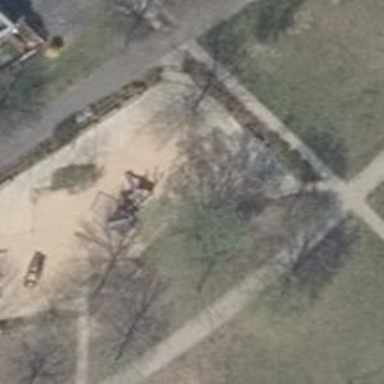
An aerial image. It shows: Playground featuring swings.